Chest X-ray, AP view. Patient: 26 years old, sex F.
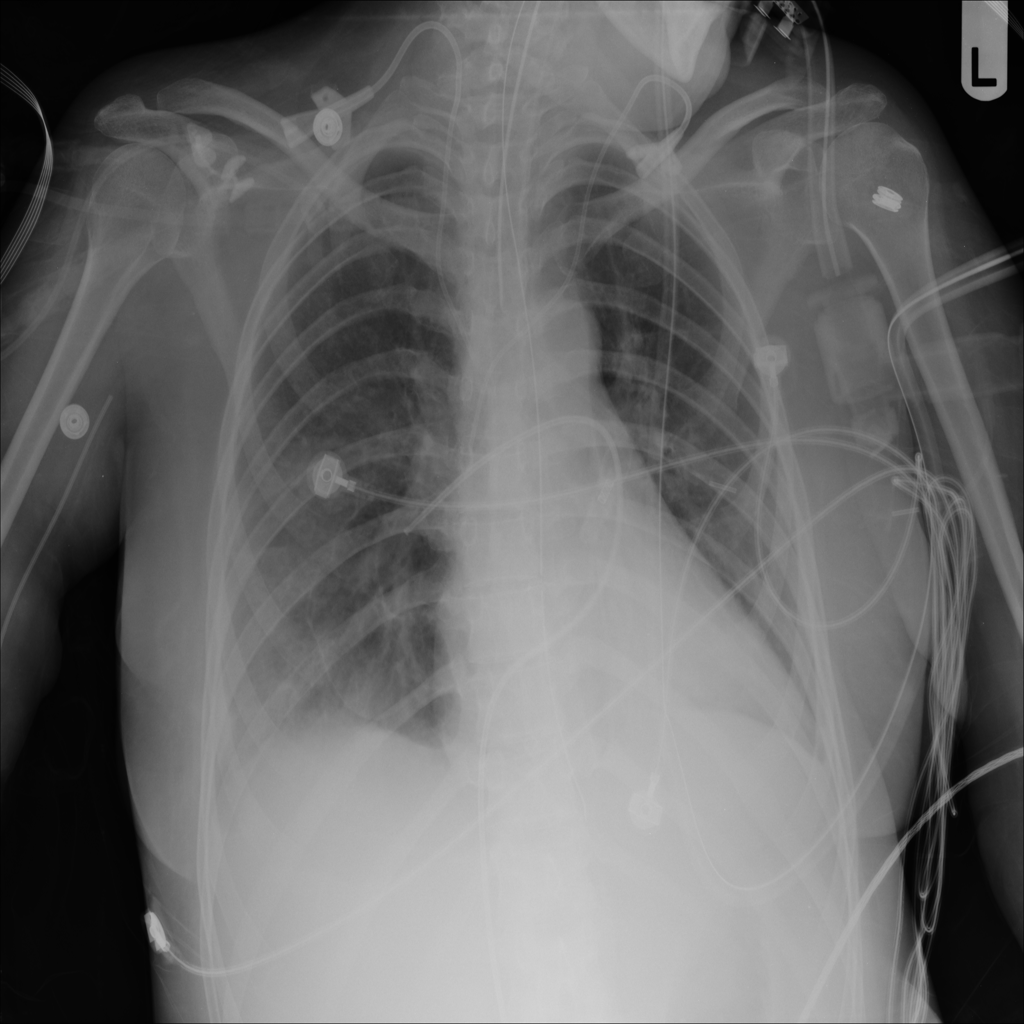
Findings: Effusion